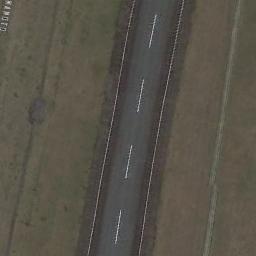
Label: runway